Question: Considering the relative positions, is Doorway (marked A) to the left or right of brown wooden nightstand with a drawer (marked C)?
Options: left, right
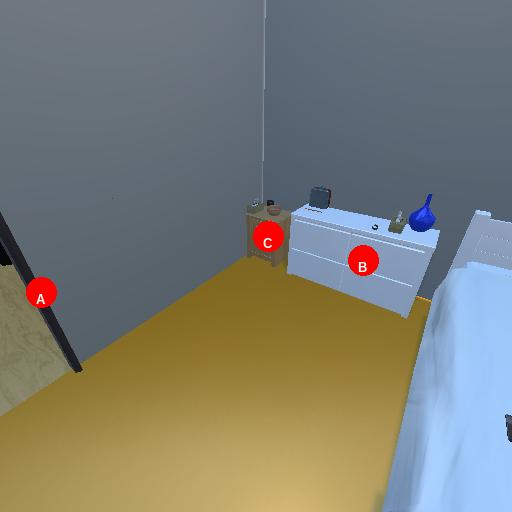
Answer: left